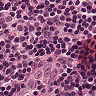
Metastatic tissue present: no